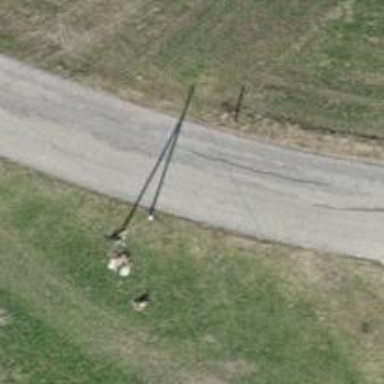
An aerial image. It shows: Power pole.